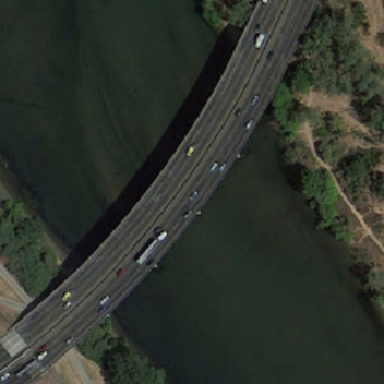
Some cars are on curved bridges and green trees are on both sides of the river .